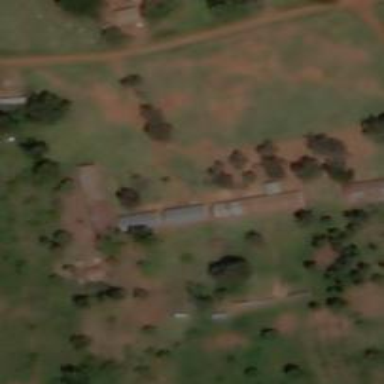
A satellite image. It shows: School.